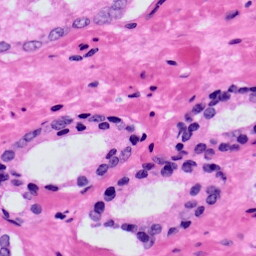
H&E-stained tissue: Prostate